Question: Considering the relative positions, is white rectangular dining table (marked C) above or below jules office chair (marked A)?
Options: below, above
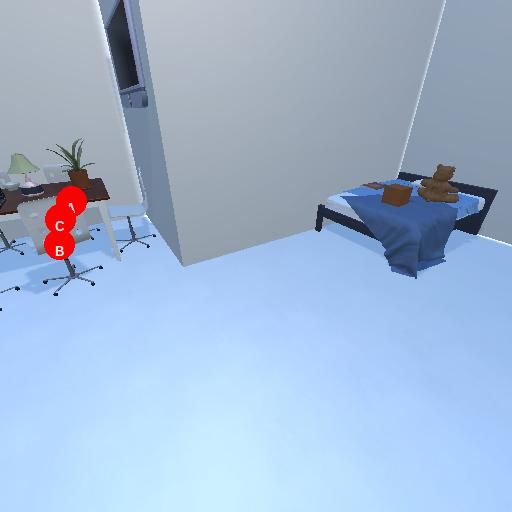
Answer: below